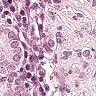
Metastatic tissue present: yes